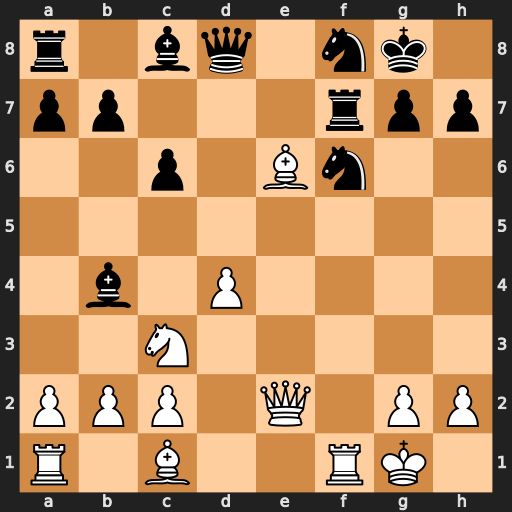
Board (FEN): r1bq1nk1/pp3rpp/2p1Bn2/8/1b1P4/2N5/PPP1Q1PP/R1B2RK1
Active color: w
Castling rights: -
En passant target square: -
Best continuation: Bxf7+ Kxf7 Qc4+ Ne6 Qxb4